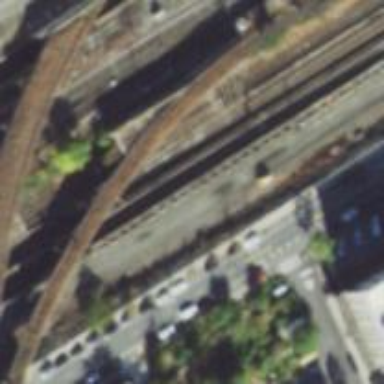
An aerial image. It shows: Disused railway yard with bridge.